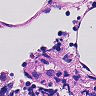
Metastatic tissue present: no